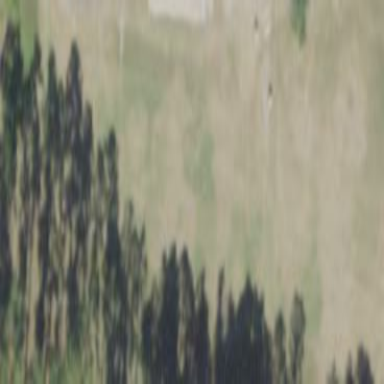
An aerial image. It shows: Golf fairway surrounded by grass.